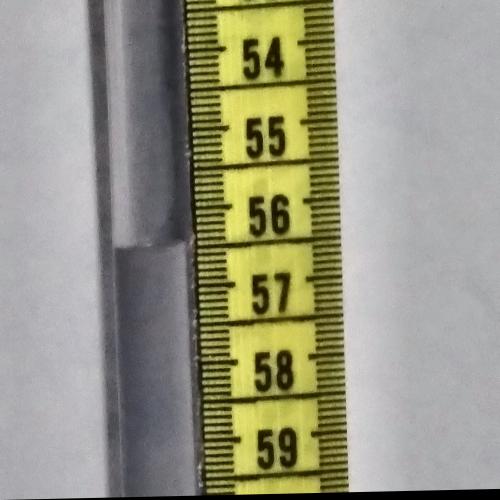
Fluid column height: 56.4 cm